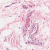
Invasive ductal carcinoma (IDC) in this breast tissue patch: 0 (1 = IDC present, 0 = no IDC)